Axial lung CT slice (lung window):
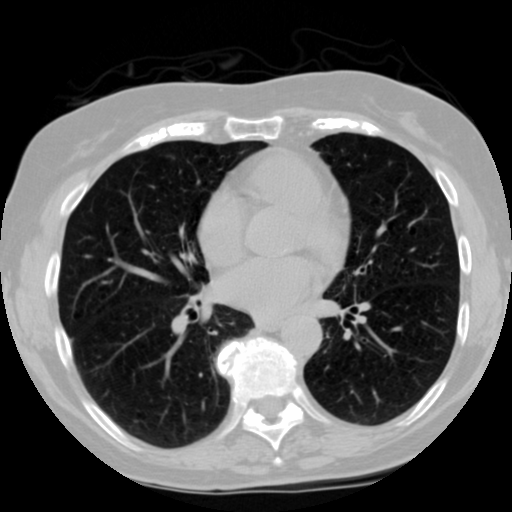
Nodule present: no